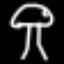
Label: mushroom